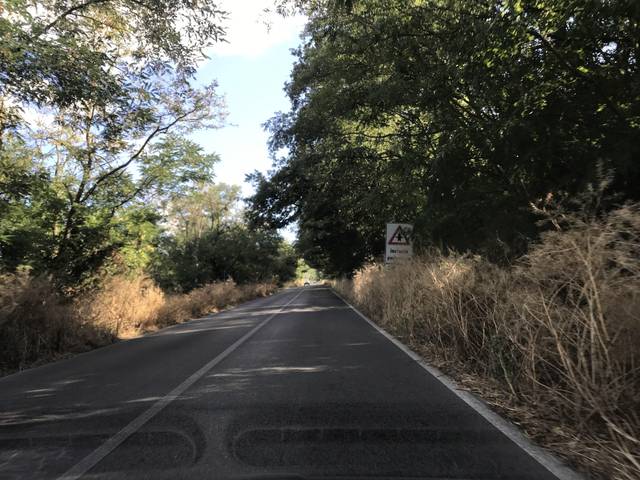
Region: Italy
Coordinates: 42.565, 12.007